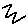
Label: zigzag